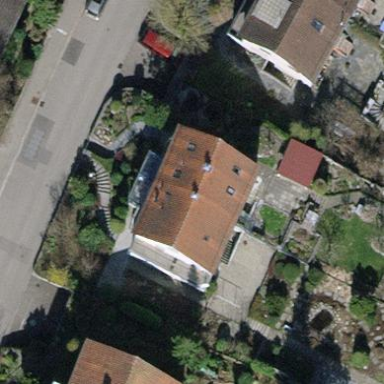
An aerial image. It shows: Building with tiled roof.